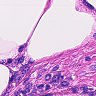
Metastatic tissue present: no